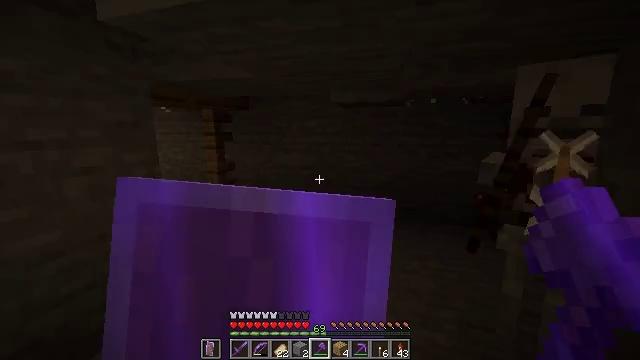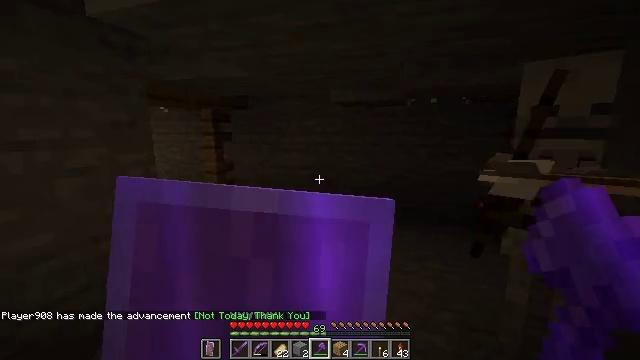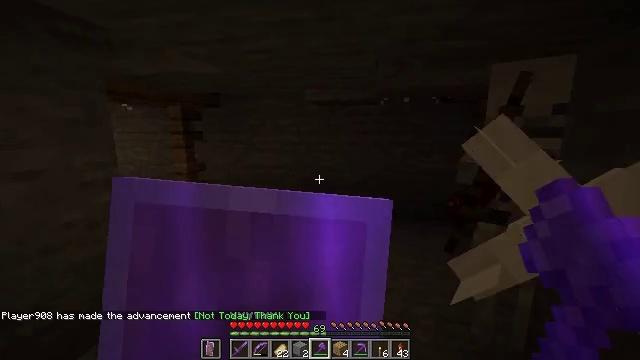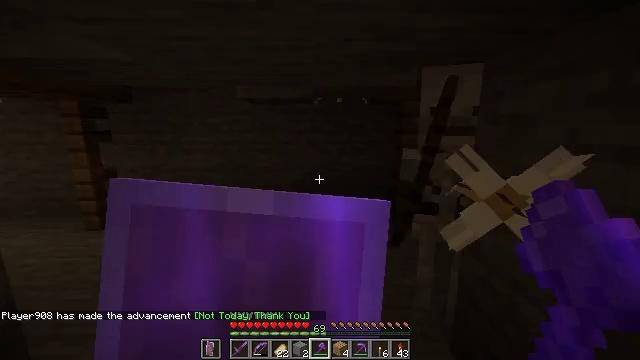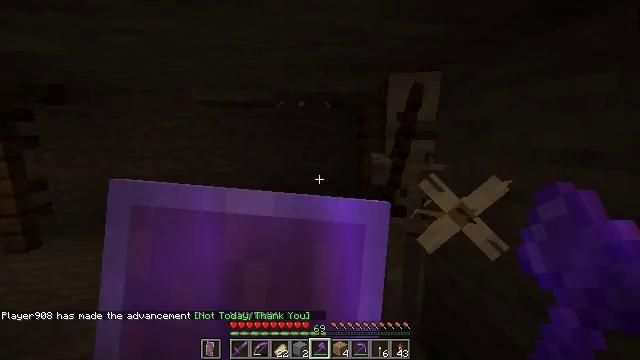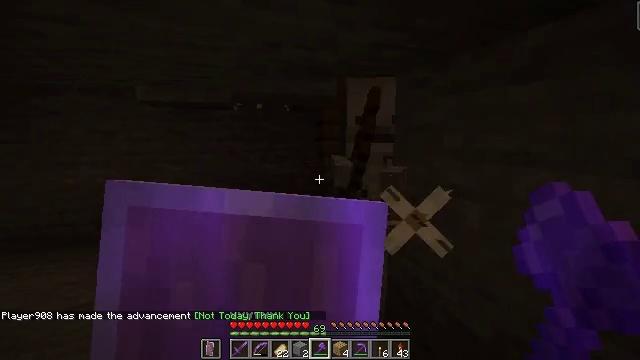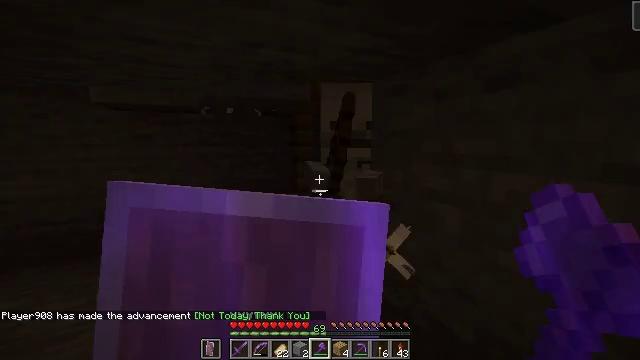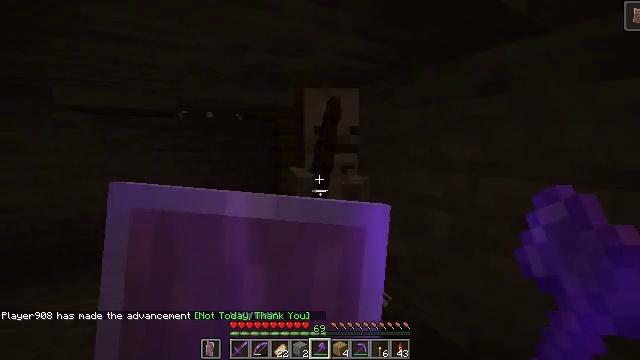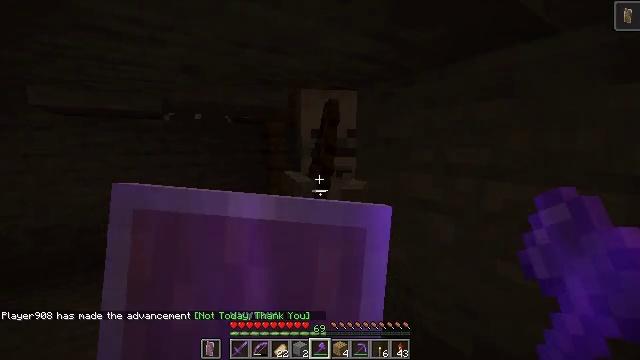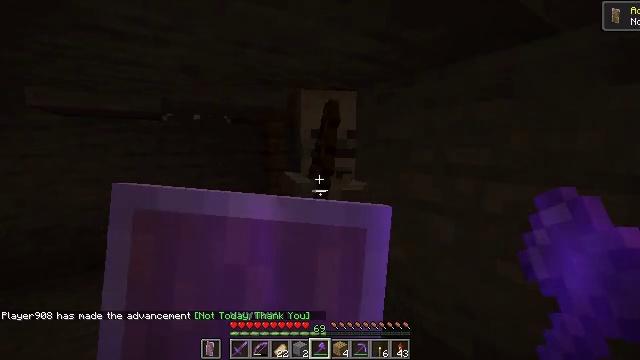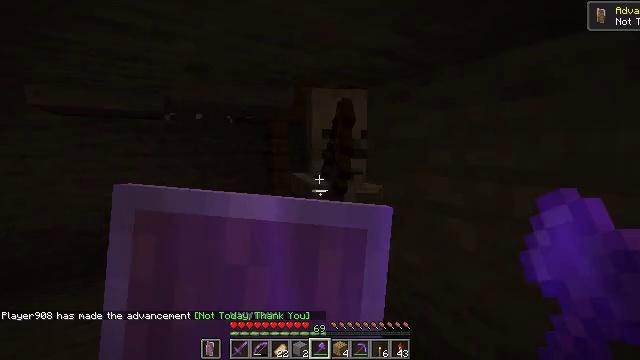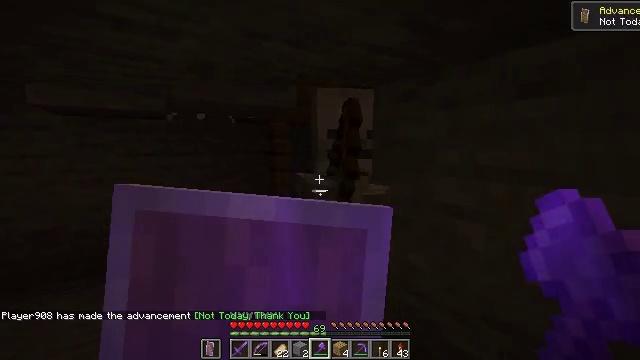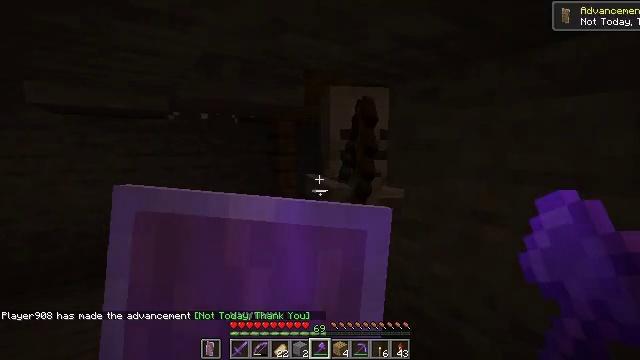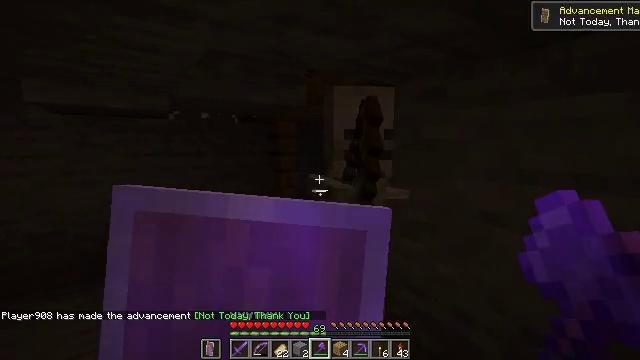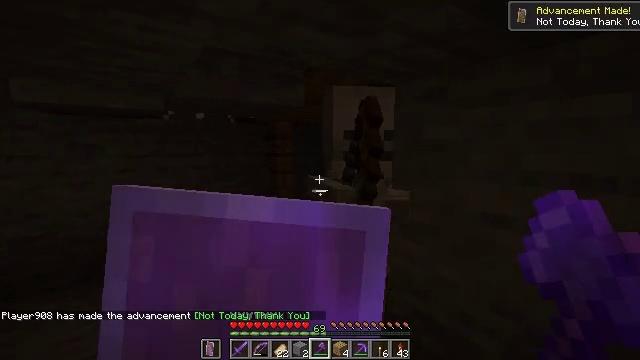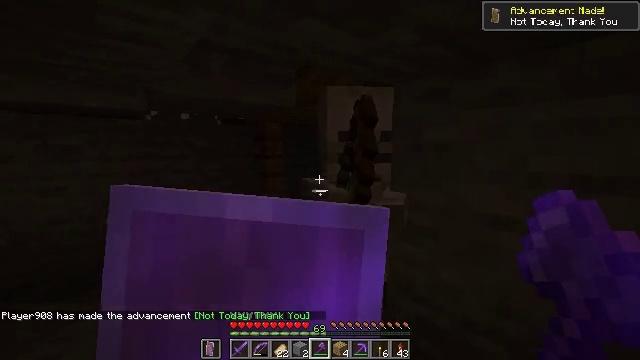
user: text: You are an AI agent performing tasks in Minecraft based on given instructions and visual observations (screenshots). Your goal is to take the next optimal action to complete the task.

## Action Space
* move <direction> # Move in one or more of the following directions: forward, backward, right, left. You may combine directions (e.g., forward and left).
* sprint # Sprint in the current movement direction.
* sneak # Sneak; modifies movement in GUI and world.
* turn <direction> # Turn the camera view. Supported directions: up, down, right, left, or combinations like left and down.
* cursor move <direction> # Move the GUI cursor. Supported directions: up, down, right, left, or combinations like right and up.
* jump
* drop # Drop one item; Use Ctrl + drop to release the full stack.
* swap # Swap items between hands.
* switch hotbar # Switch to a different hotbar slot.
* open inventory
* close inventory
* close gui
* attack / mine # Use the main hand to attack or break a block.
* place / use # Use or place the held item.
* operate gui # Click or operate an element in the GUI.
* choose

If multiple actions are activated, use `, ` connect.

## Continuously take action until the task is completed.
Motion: motion action
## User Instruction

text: Combat the skeleton.
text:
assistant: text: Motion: move forward and move left, use / place
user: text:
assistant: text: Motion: move forward and move left, turn right, use / place
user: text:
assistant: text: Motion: move forward and move left, turn right, use / place
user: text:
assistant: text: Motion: move forward and move left, turn right, use / place
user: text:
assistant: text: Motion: move forward and move left, turn right, use / place
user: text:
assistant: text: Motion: move forward and move left, turn right and up, use / place
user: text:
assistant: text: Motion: move forward and move left, turn right and up, use / place
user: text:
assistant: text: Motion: move forward and move left, turn right, use / place
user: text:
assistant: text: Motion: move forward and move left, use / place
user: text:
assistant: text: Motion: move forward and move left, use / place
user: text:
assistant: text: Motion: move forward and move left, use / place
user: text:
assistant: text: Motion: move forward and move left, use / place
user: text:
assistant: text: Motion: move forward and move left, use / place
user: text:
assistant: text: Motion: move forward and move left, turn right, use / place
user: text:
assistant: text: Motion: move left, turn right, use / place
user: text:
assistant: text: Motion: move left, use / place
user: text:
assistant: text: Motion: turn right
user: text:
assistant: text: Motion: turn right
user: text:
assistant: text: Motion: turn right
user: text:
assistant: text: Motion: turn right
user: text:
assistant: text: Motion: turn right
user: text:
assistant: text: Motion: no_op
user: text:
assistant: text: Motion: attack / mine
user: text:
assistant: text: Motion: attack / mine
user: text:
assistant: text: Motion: turn left, attack / mine
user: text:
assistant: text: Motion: turn left and down
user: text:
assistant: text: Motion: turn left and down
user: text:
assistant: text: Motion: no_op